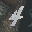
Label: 4